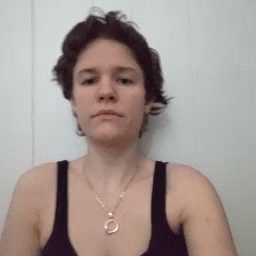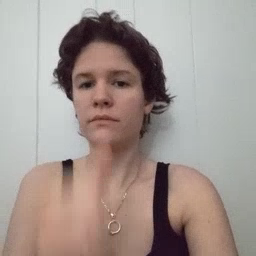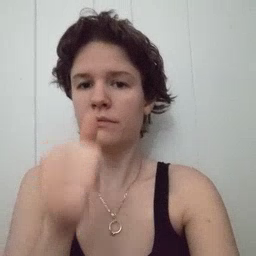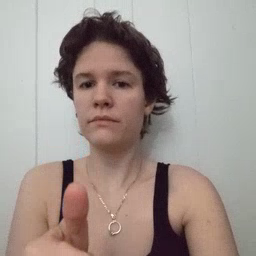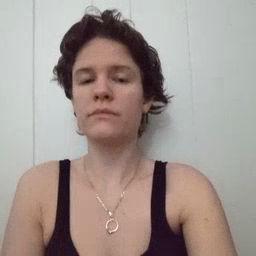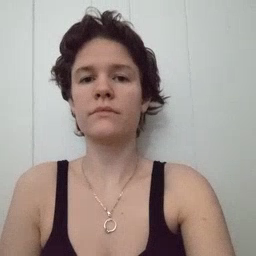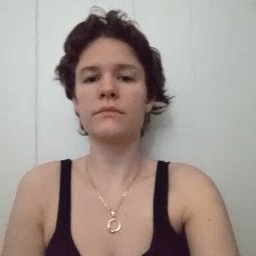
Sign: nuts